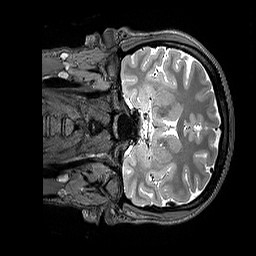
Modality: T2w
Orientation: coronal
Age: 21
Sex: female
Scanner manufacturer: siemens
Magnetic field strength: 3 T
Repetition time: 3.2 s
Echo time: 0.408 s